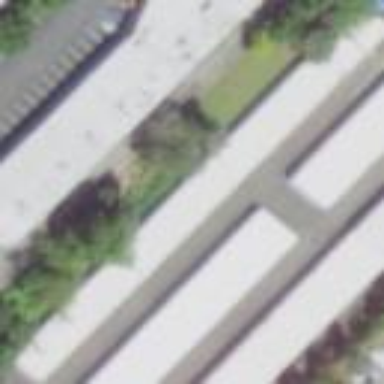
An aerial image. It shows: Building used for storage rental.